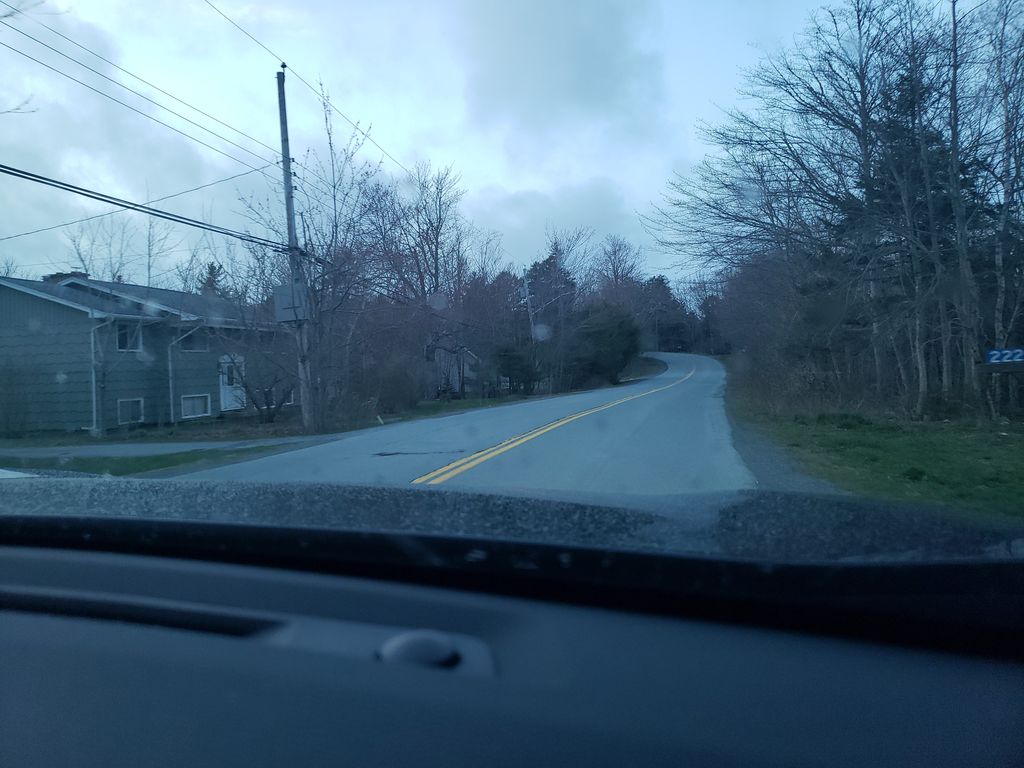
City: halifax